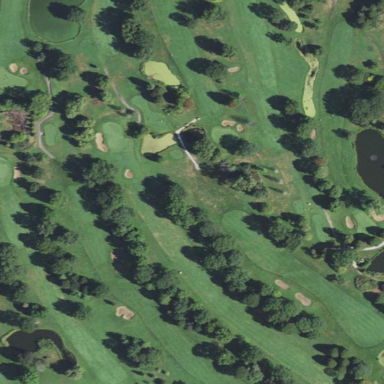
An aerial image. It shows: Golf fairway surrounded by grass.